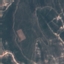
Land use / land cover: HerbaceousVegetation